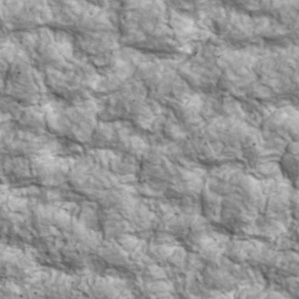
Label: non_frost